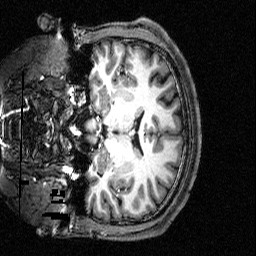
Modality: T1w
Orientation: coronal
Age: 26
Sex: male
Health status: healthy
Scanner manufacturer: siemens
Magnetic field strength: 3 T
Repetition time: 2.5 s
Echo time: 0.00393 s